Field crop: maize
Growth stage: 2
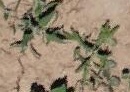
Species: atriplex